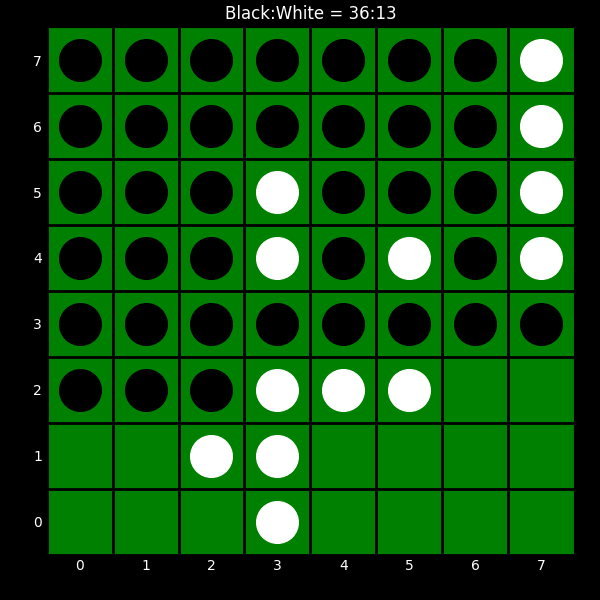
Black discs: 36
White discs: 13